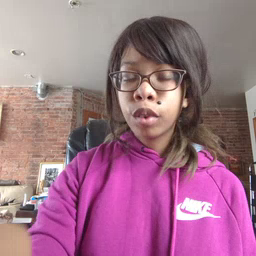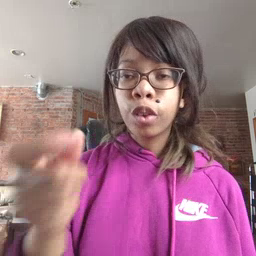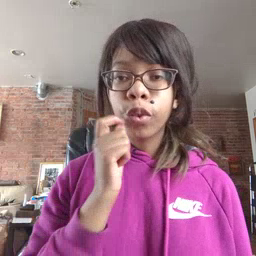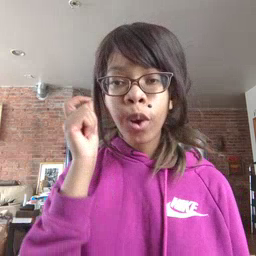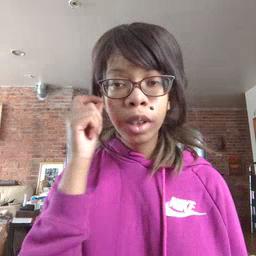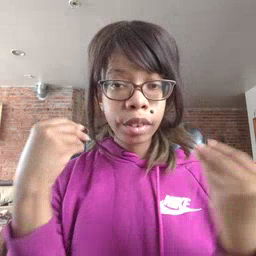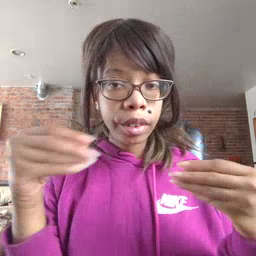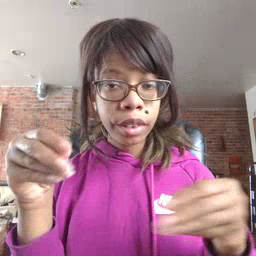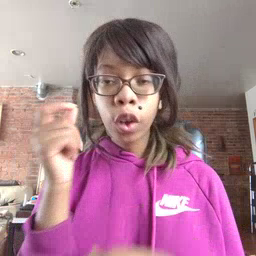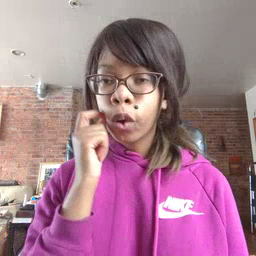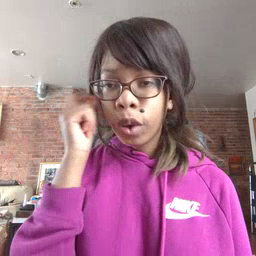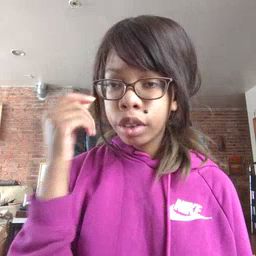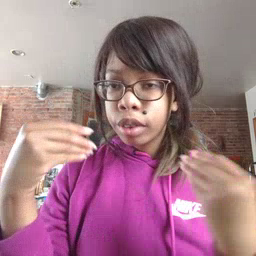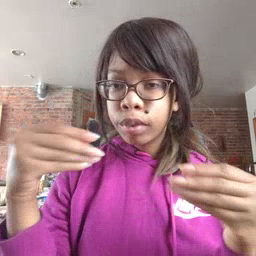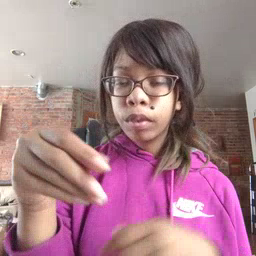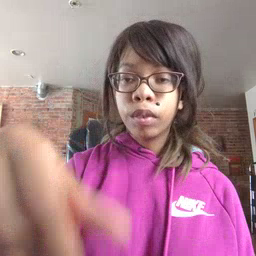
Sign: store